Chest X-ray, PA view. Patient: 71 years old, sex M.
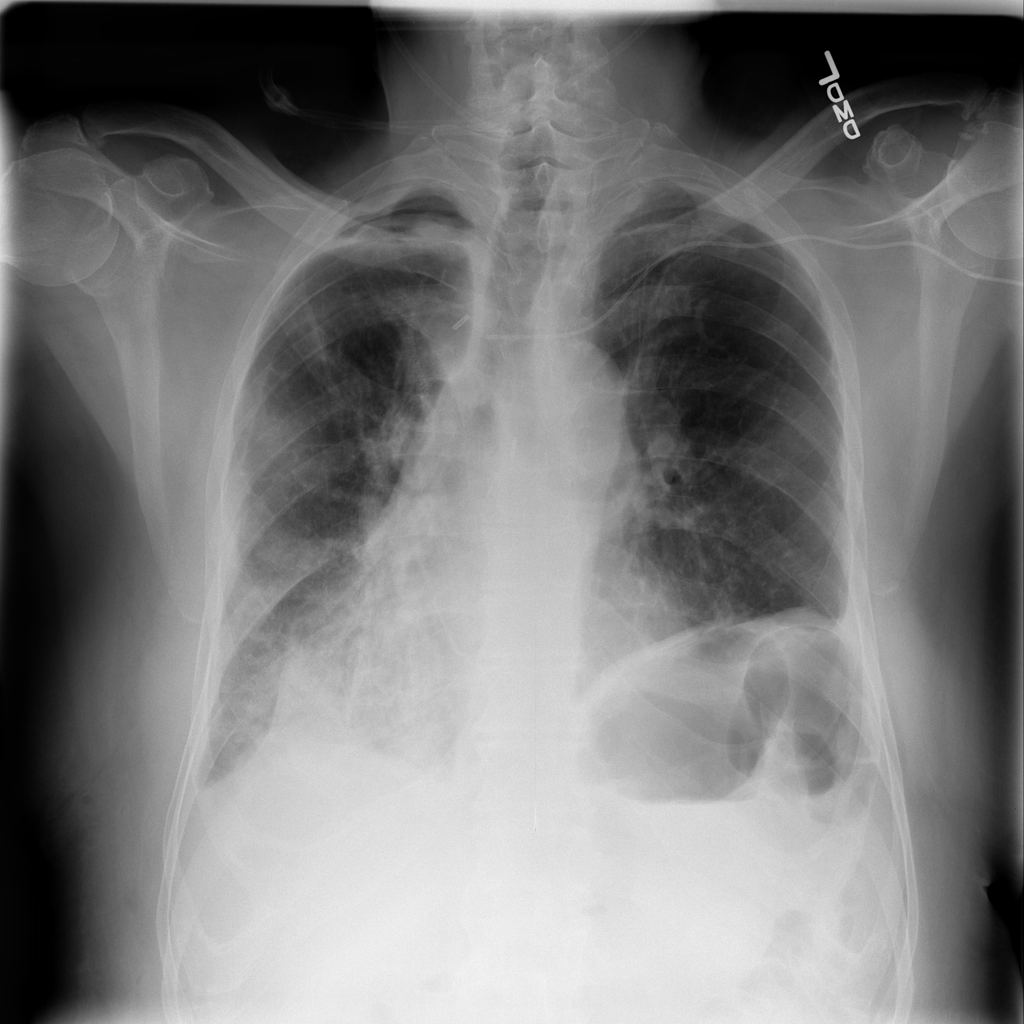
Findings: Pneumothorax